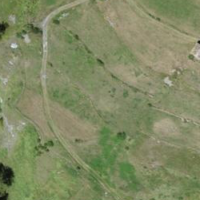
EUNIS habitat code: 26
Species observed at this site:
Matricaria discoidea